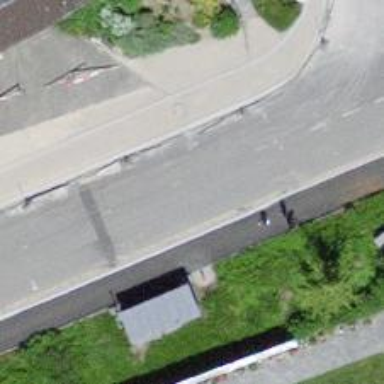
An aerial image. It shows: Public transport stop position.